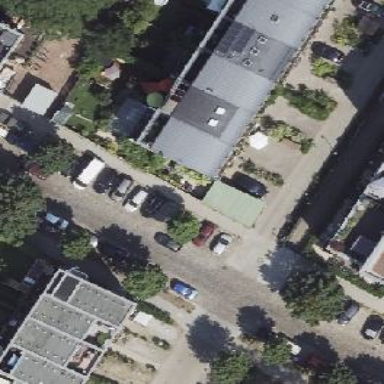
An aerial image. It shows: Terrace building with round-shaped roof.